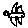
Label: bird